Question: I have previously developed a Windows Universal App.
I would like to migrate all the non-platform specific code to place in a portable class library project for further development.How to achieve this?
In the Windows Universal App there are some backend C# code controlling UI contents and manipulate the data as well. I may not able to seperate the non-platform specific code nicely. Can I still migrate to PCL project in this case?
I searched on the portable class library documentation as the link below:
<URL>

The description looks confusing. Does it mean that I just include my previous app package in the PCL project and then everything works?
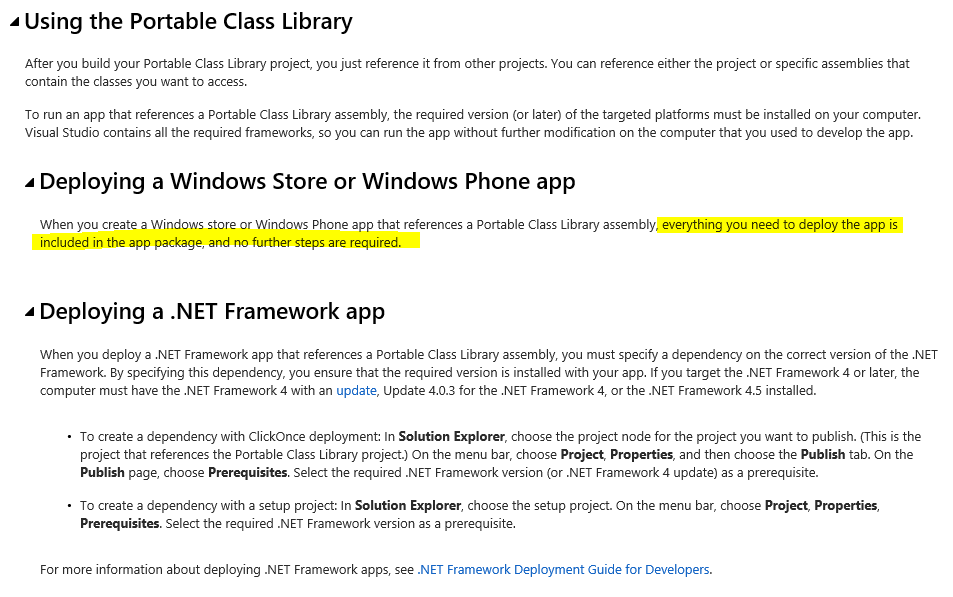
Answer: Unless you changed your question title to "how can I move platform independent portion of my code to PCL", I believe no others can easily understand your meaning.
I assume that you already have a Windows Universal app project in Visual Studio. Then to move code to PCL,
1. Simply create an empty PCL project (choose a proper profile), and add it as a reference to your original Windows Universal app project.
2. Cut (not copy) and paste some source files from your app project to this PCL project.
3. Compile the solution and fix issues.
If you don't know what is a PCL profile, read MSDN related materials. If you don't know which source files should go to PCL, and which should remain in app project, do experiments or check out other guys' sample project.
I can only say to understand what you highlighted, you should read carefully what is not highlighted in the same sentence, and the subtitle.
Clearly when you have a PCL project, and a Windows Store/Phone app project that references the PCL, when you generate the deployment package (.appx) in Visual Studio, the final package will include every needed assemblies.
It obviously isn't what you described.